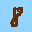
Label: 8